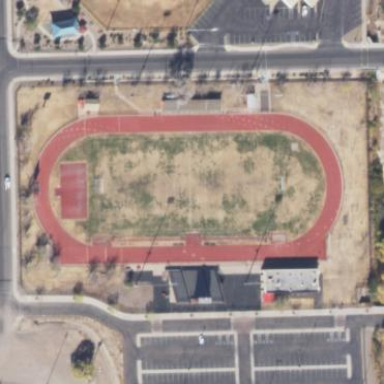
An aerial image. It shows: American football pitch.